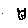
Label: cat